Chest X-ray:
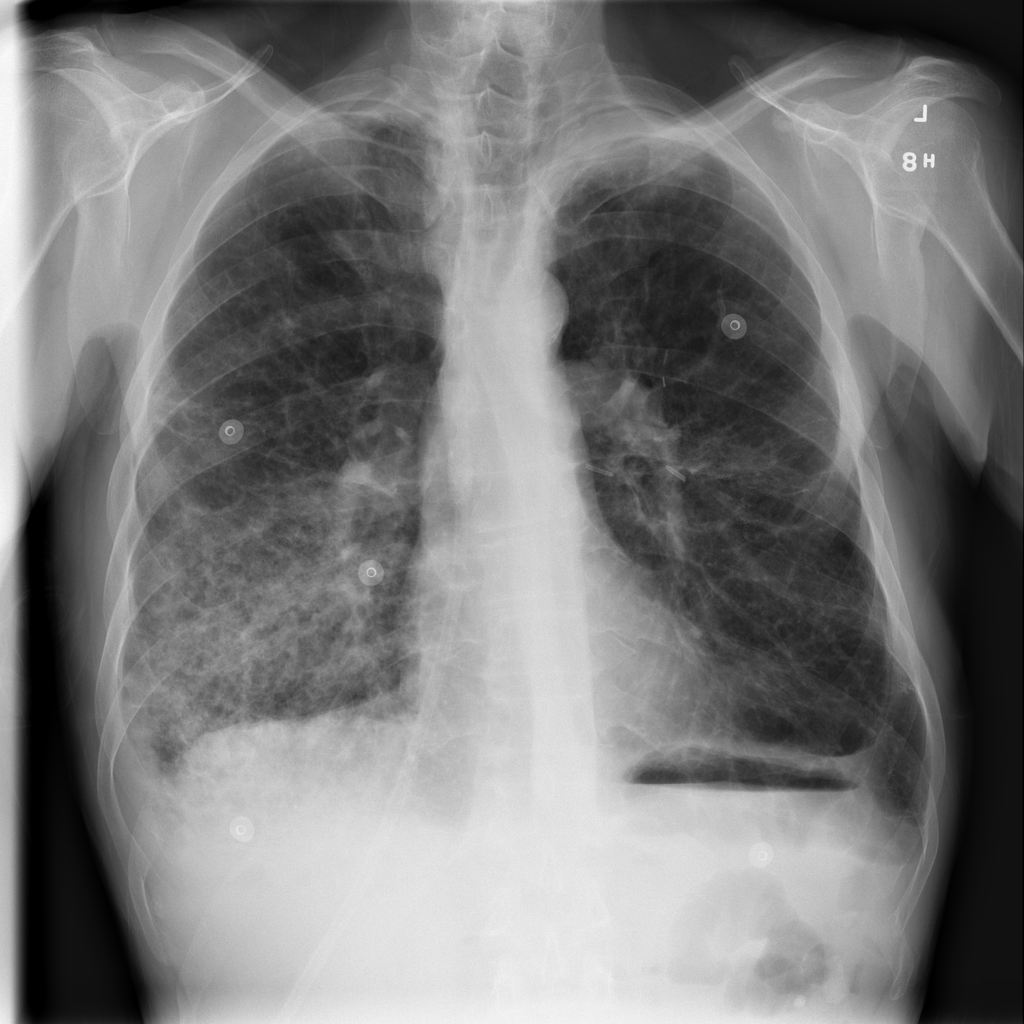
Findings: Pleural Thickening, Consolidation, Effusion, Emphysema
No abnormal finding: no